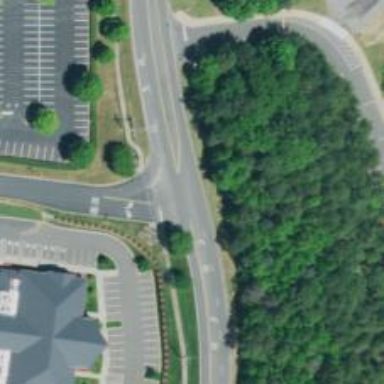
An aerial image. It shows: Unmarked crossing on the road.